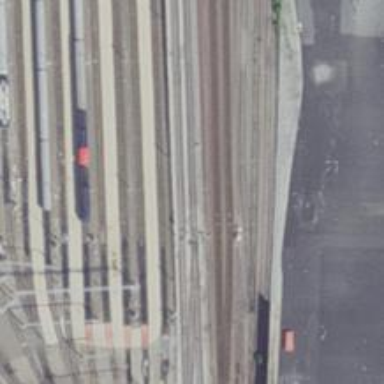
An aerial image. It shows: Electrified rail in service yard.